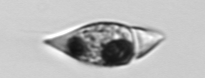
Label: Amphidinium